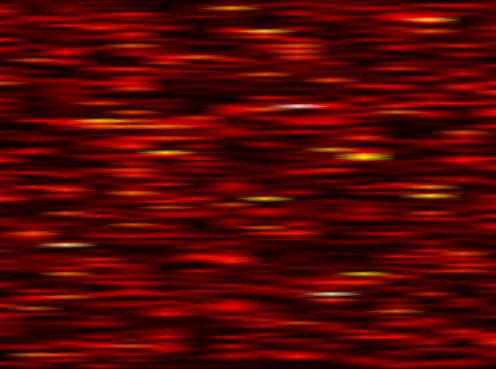
Label: FBMC